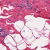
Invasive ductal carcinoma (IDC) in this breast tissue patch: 0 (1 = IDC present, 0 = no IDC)